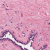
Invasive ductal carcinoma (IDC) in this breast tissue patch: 0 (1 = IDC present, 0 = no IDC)